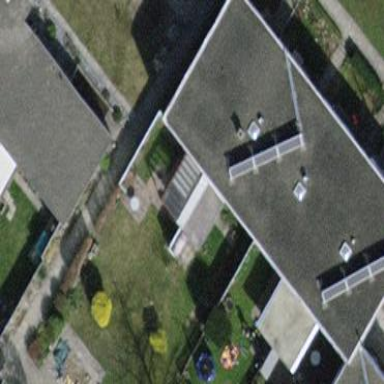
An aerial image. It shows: Flat roof terrace building.